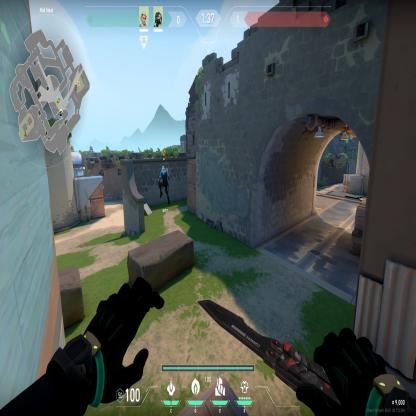
Label: teammate